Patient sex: M
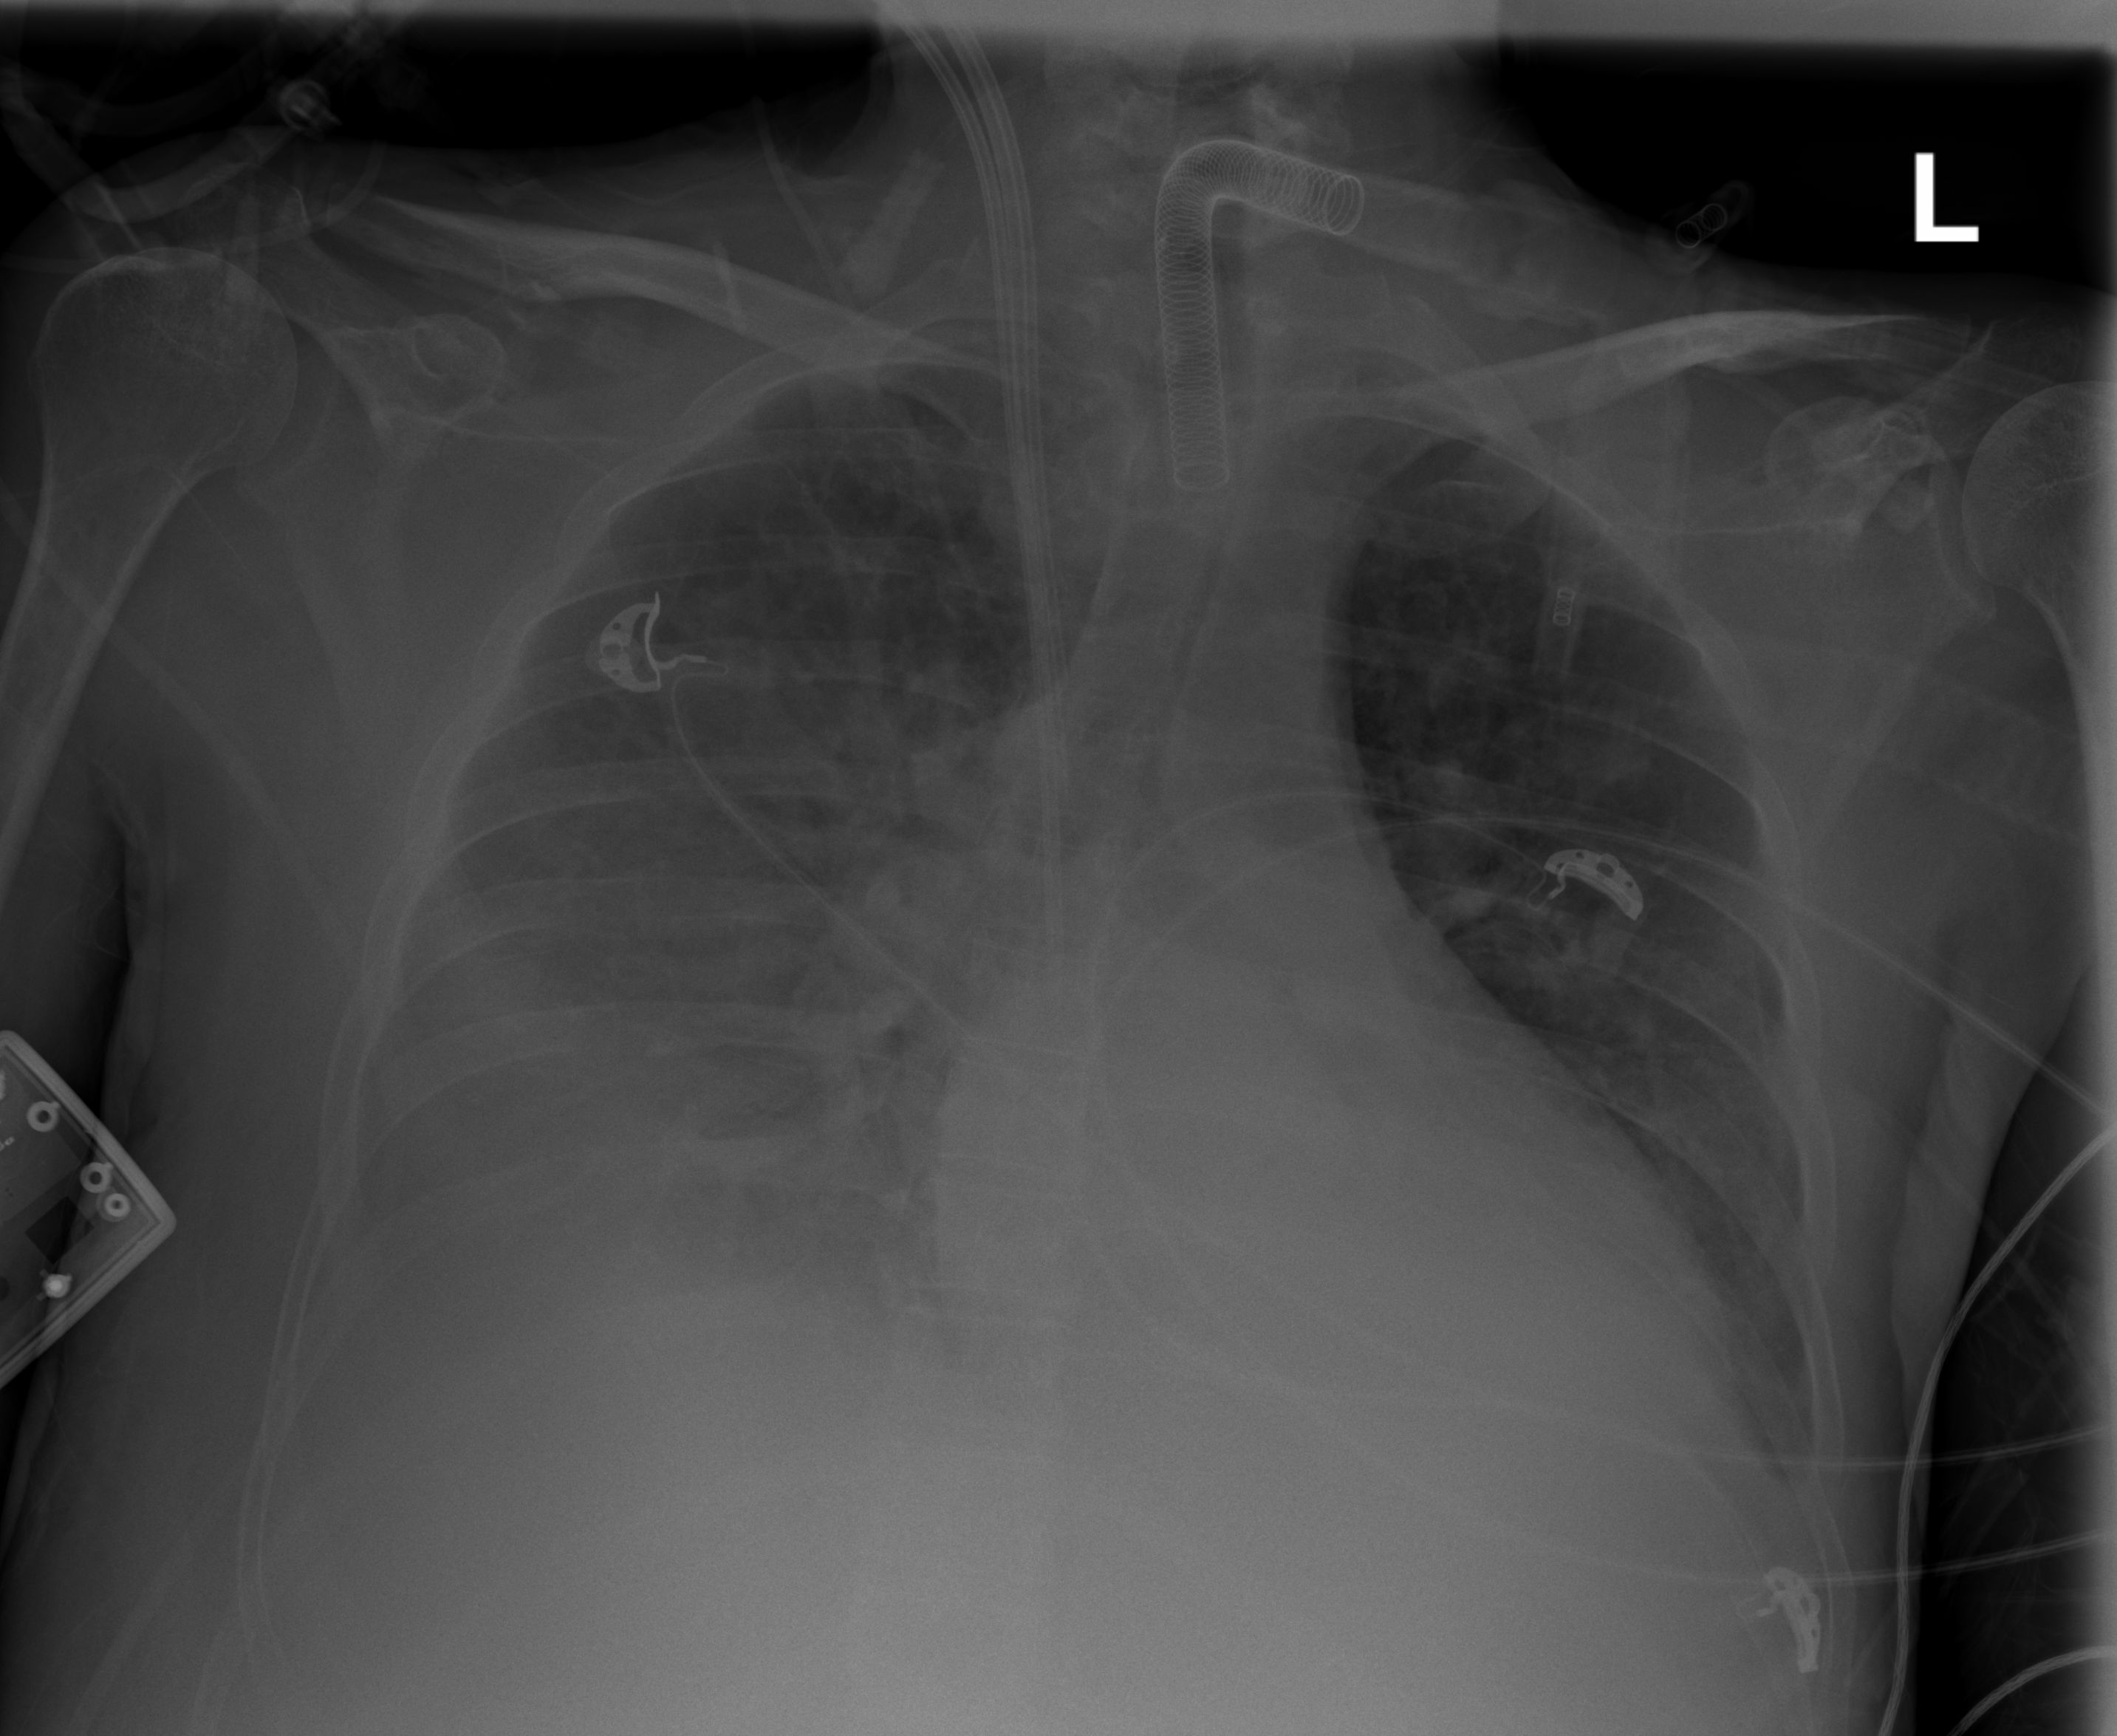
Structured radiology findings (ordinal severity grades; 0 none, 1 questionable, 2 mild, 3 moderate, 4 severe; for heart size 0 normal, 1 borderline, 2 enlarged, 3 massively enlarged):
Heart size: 1
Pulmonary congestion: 3
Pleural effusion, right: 3
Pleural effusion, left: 2
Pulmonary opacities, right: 2
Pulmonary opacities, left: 2
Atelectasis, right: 3
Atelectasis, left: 2